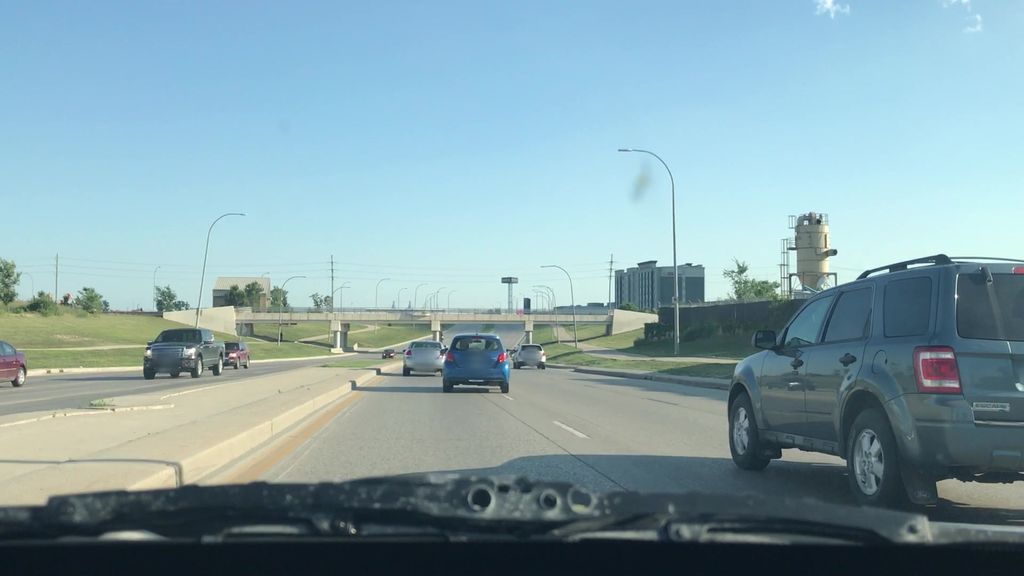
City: winnipeg